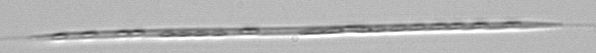
Label: Rhizosolenia